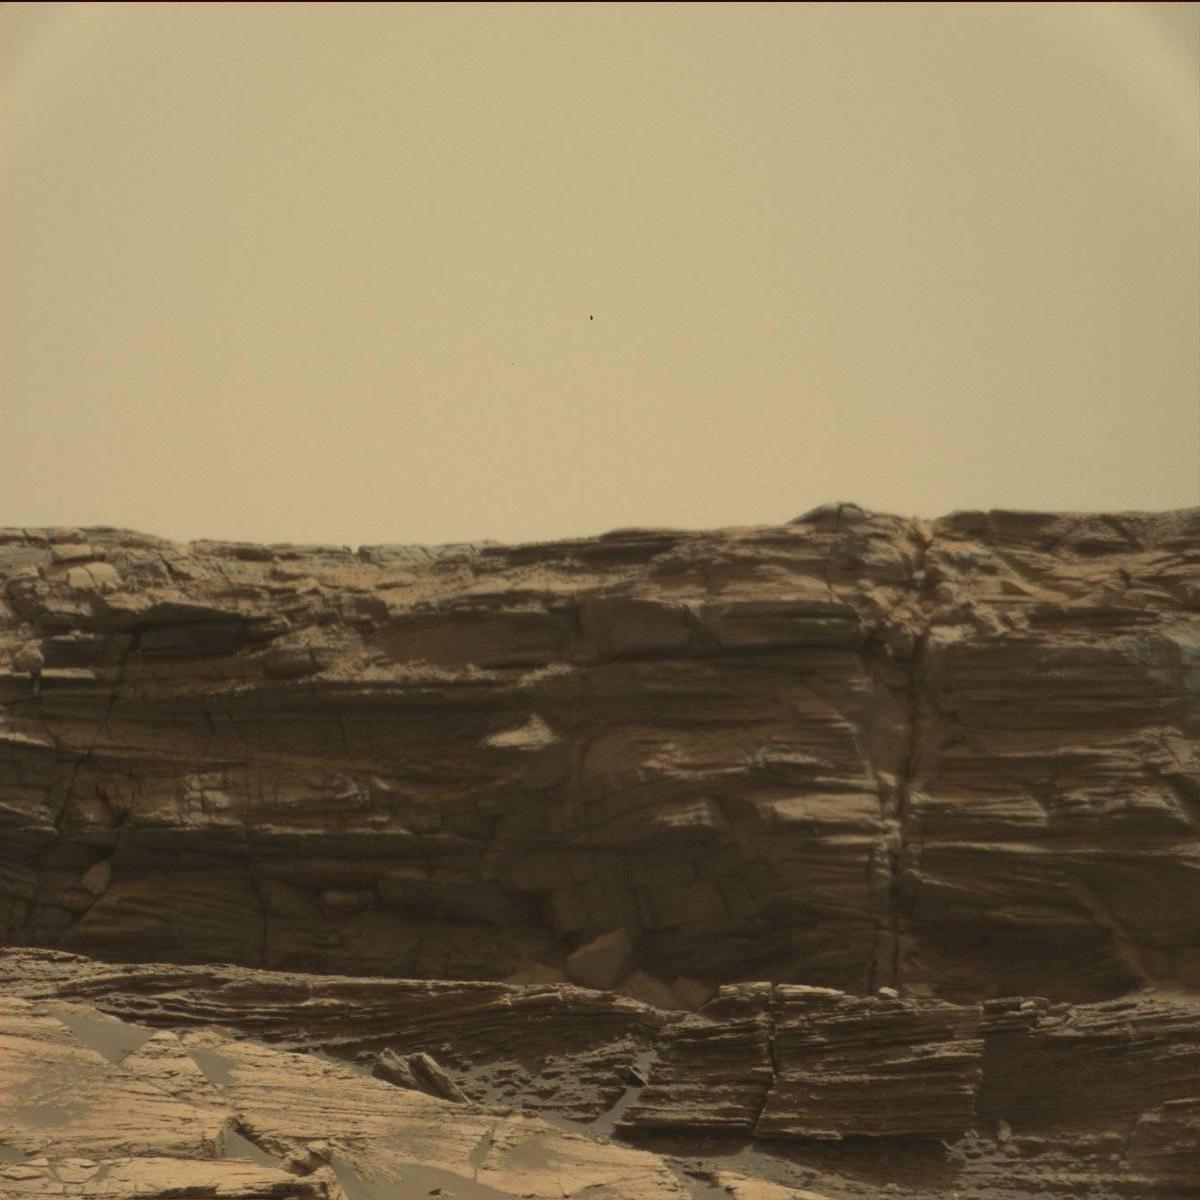
Terrain classes present: Bedrock, Sand / Soil, Sky